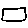
Label: square